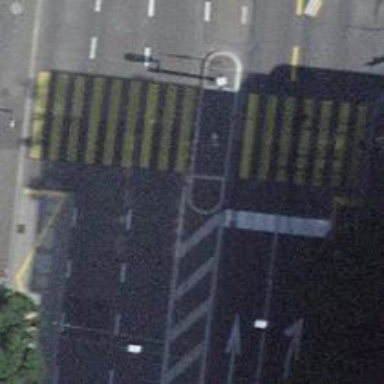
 and there are trolley wires present. The sidewalks also have asphalt surface."